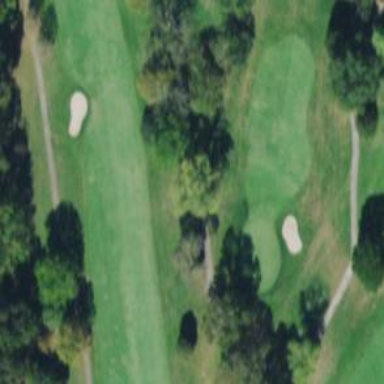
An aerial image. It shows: View of golf hole.